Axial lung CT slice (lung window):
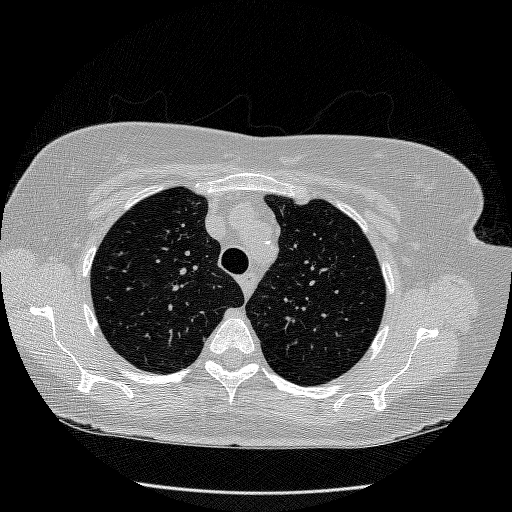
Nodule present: no